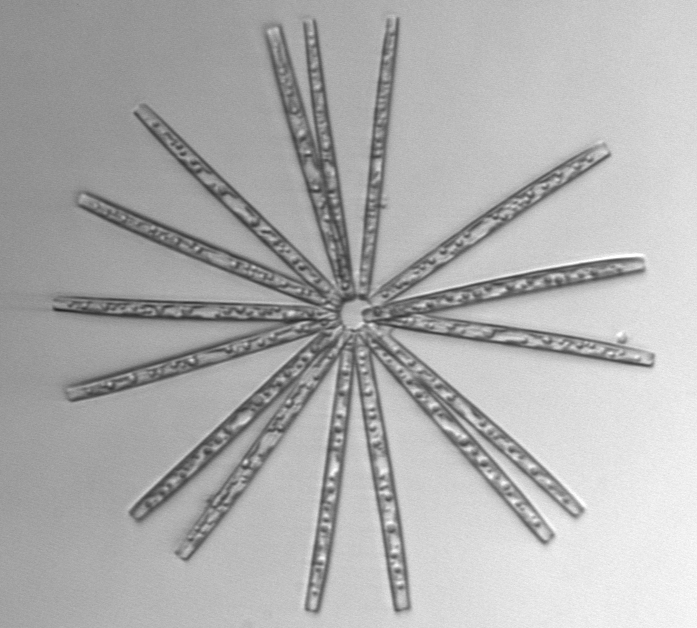
Label: Thalassionema